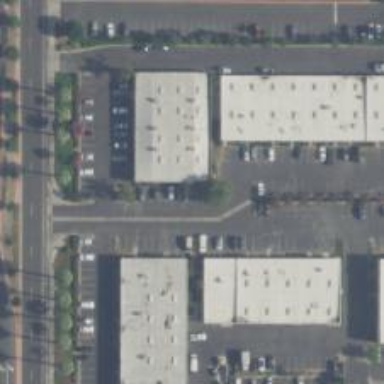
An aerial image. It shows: Parking space is available.